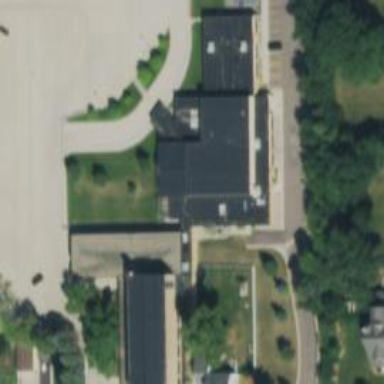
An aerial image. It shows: Kindergarten building.